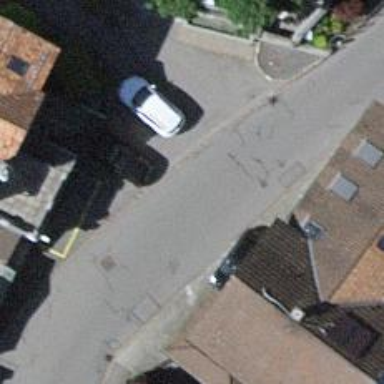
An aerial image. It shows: Residential road with asphalt surface.